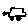
Label: car